Brain MRI, t2w sequence, axial 2D slice.
Patient: age 23, sex M, weight 78 kg, height 1.78 m
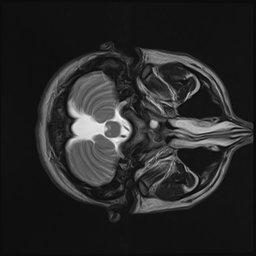